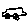
Label: car